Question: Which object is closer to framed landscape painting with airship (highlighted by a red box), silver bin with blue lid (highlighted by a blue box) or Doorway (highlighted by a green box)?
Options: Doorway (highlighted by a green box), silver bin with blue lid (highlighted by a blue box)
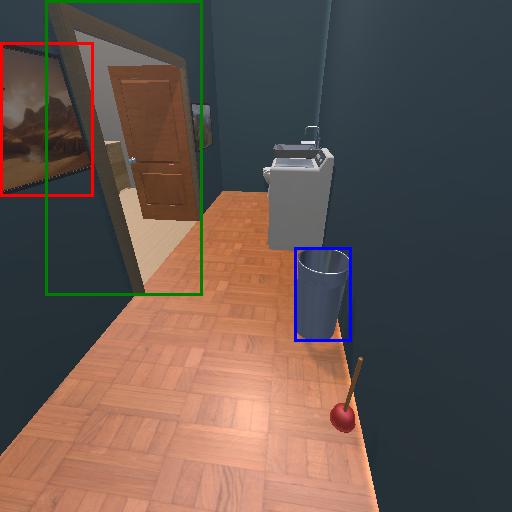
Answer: Doorway (highlighted by a green box)